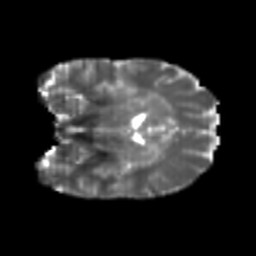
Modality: T2w
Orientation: coronal
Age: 23
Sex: female
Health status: healthy
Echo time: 0.074 s